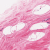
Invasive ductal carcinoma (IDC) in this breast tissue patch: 0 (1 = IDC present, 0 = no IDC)